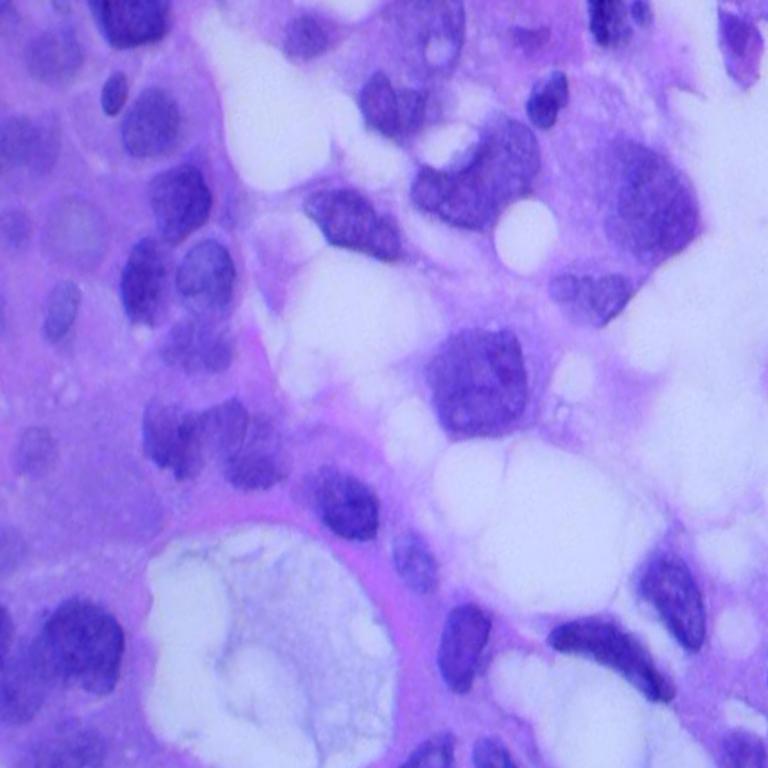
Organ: lung
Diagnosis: adenocarcinomas